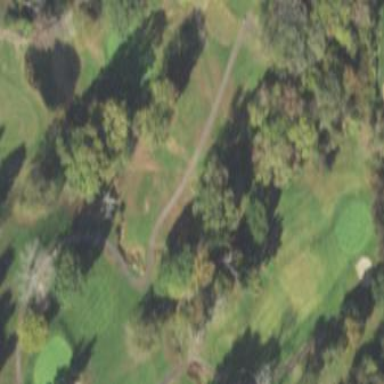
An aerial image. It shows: Grassy area designated as golf fairway.